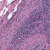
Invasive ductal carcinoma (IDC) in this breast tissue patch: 1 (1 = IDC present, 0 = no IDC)